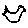
Label: bird